Question: Working on creating a CSV file and wondering how I can get the column name in the first row. Right now I think it's trying to echo the Column name but getting 0'nulls. I am also wondering if it's possible to put each of the values in each cell, I can do it manually in excel but that is troublesome.

This is the code:
'''
$result=sqlsrv_query($conn,$sql) or die("Couldn't execute query:<br>" . sqlsrv_error(). "<br>" . sqlsrv_errno());
$file_ending = "csv";
$reals=array();
//header info for browser
header("Content-Type: application/csv");
header("Content-Disposition: attachment; filename=test.csv");
header("Pragma: no-cache");
header("Expires: 0");
/*******Start of Formatting for Excel*******/
//define separator (defines columns in excel & tabs in word)
$sep = " "; //tabbed character
$i=0;
foreach( sqlsrv_field_metadata( $result ) as $fieldMetadata ) {
echo $fieldMetadata["Name"]+" ";
if($fieldMetadata["Type"]=="real")//$fieldMetadata["Type"]=== SQL_REAL
{
$reals[] = $i;
}
$i++;
}
print("
");
//end of printing column names
//start while loop to get data
while($row = sqlsrv_fetch_array($result))
{
$schema_insert = "";
for($j = 0; $j < sqlsrv_num_fields($result); $j++)
{
if ($row[$j] != "") {
if (in_array($j, $reals)) {
$schema_insert .= str_replace(".",",", $row[$j]) . $sep;
} else {
$schema_insert .= $row[$j] . $sep;
}
}
else
$schema_insert .= "" . $sep;
}
$schema_insert = preg_replace("/
|
|
|
/", " ", $schema_insert);
$schema_insert .= " ";
print(trim($schema_insert));
print "
";
}
'''
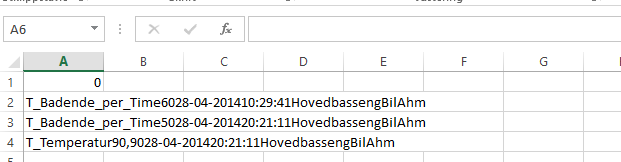
Answer: Would this work ? Since sqlsrv_fetch_array return an associative array with the name of the field as key we can take that to input as the first row.
'''
$result=sqlsrv_query($conn,$sql) or die("Couldn't execute query:<br>" . sqlsrv_error(). "<br>" . sqlsrv_errno());
$file_ending = "csv";
$reals=array();
//header info for browser
header("Content-Type: application/csv");
header("Content-Disposition: attachment; filename=test.csv");
header("Pragma: no-cache");
header("Expires: 0");
/*******Start of Formatting for Excel*******/
//define separator (defines columns in excel & tabs in word)
$sep = " "; //tabbed character
$firstRow = true;
//start while loop to get data
while($row = sqlsrv_fetch_array($result))
{
if($firstRow)
{
$names = array_keys($row);
$namesToPrint = '';
foreach($names as $idx => $name)
{
if($idx % 2 != 0)
{
$namesToPrint .= $name.',';
}
}
$namesToPrint = substr($namesToPrint, 0, -1);
print $namesToPrint."
";
$firstRow = false;
}
$schema_insert = "";
for($j = 0; $j < sqlsrv_num_fields($result); $j++)
{
if ($row[$j] != "") {
if (in_array($j, $reals)) {
$schema_insert .= str_replace(".",",", $row[$j]) . $sep;
} else {
$schema_insert .= $row[$j] . $sep;
}
}
else
$schema_insert .= "" . $sep;
}
$schema_insert = preg_replace("/
|
|
|
/", " ", $schema_insert);
$schema_insert .= " ";
print(trim($schema_insert));
print "
";
}
'''